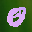
Label: 0